Question: For my iPhone app I want to implement the option to upload files to Soundcloud by making use of the <URL>" it is explained how to modally present a 'loginViewController':
'''
- (void)login {
[SCSoundCloud requestAccessWithPreparedAuthorizationURLHandler:
^(NSURL *preparedURL){
SCLoginViewController *loginViewController;
loginViewController =
[SCLoginViewController loginViewControllerWithPreparedURL:preparedURL
completionHandler:^(NSError *error){
if (SC_CANCELED(error)) {
NSLog(@"Canceled!");
} else if (error) {
NSLog(@"Ooops, something went wrong: %@", [error localizedDescription]);
} else {
NSLog(@"Done!");
}
}];
[self presentModalViewController:loginViewController
animated:YES];
}];
}
'''
Now I replaced
'''
[self presentModalViewController:loginViewController
animated:YES];
'''
with
'''
[self presentViewController:loginViewController
animated:YES
completion:nil];
'''
because the first method is deprecated in iOS 7.
But the problem is that the Soundcloud 'loginViewController' overlaps the status bar when presented in this fashion. And since I don't want to change the Soundcloud API I do not have the option to customize the 'loginViewController' accordingly e.g. in its '- viewDidLoad' method (as suggested in many other posts on Stackoverflow).

Unfortunately there is a toolbar with a button on top the 'loginViewController'. How can I configure my 'loginViewController' from inside my own (presenting) view controller so that it won't overlap with the status bar when presented?
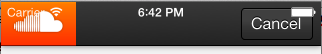
Answer: As mentioned in my comment to the original question I did not find a neat solution for this problem. However I managed to implement a workaround that does the job:
The basic idea is to add the 'SCLoginViewController' as a child view controller of another custom view controller that is not part of the Soundcloud framework and that you can customize to your needs. This is my new login method that presents the login view controller:
'''
- (BOOL)loginToSoundcloud {
BOOL __block success = NO;
[SCSoundCloud requestAccessWithPreparedAuthorizationURLHandler:^(NSURL *preparedURL){
SCLoginViewController *loginViewController;
loginViewController =
[SCLoginViewController loginViewControllerWithPreparedURL:preparedURL
completionHandler:^(NSError *error){
if (SC_CANCELED(error)) {
NSLog(@"Canceled!");
} else if (error) {
NSLog(@"Ooops, something went wrong: %@", [error localizedDescription]);
} else {
NSLog(@"Done!");
success = YES;
}
}];
/* BEGIN workaround for iOS7 bug:
when modally presenting a view controller it overlaps the status bar */
CBContainerVCToFixStatusBarOverlap *containerVC = [[CBContainerVCToFixStatusBarOverlap alloc] init];
[containerVC addChildViewController:loginViewController];
containerVC.view.backgroundColor = [UIColor clearColor];
if ([CBAppDelegate iOSVersionIs7OrHigher]) {
loginViewController.view.frame =
CGRectMake(loginViewController.view.frame.origin.x,
loginViewController.view.frame.origin.y + 20,
containerVC.view.frame.size.width,
containerVC.view.frame.size.height - 20);
} else {
loginViewController.view.frame =
CGRectMake(loginViewController.view.frame.origin.x,
loginViewController.view.frame.origin.y,
containerVC.view.frame.size.width,
containerVC.view.frame.size.height);
}
[containerVC.view addSubview:loginViewController.view];
/* END workaround for iOS7 bug */
[self presentViewController:containerVC
animated:YES
completion:nil];
}];
return success;
}
'''
To check for the iOS version I implemented the following method in my CBAppDelegate:
'''
+ (BOOL)iOSVersionIs7OrHigher {
return floor(NSFoundationVersionNumber) > NSFoundationVersionNumber_iOS_6_1;
}
'''
'CBContainerVCToFixStatusBarOverlap' is a simple view controller class with no additional methods and only one declared property. This is the content of CBContainerVCToFixStatusBarOverlap.h:
'''
@interface CBContainerVCToFixStatusBarOverlap : UIViewController
@property (strong, nonatomic) IBOutlet UIView *containerView;
@end
'''